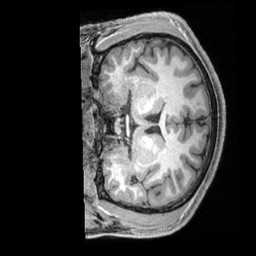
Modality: T1w
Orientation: coronal
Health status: healthy
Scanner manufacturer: siemens
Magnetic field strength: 3 T
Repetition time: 2.4 s
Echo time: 0.00201 s